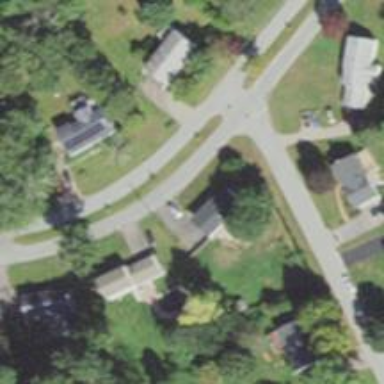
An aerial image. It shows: Residential road.